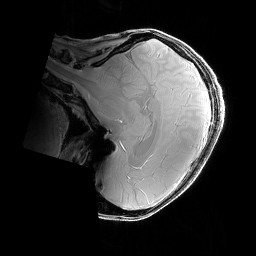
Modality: PDw
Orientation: sagittal
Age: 30
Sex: female
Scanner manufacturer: siemens
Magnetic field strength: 6.98 T
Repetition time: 1.3 s
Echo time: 0.00231 s